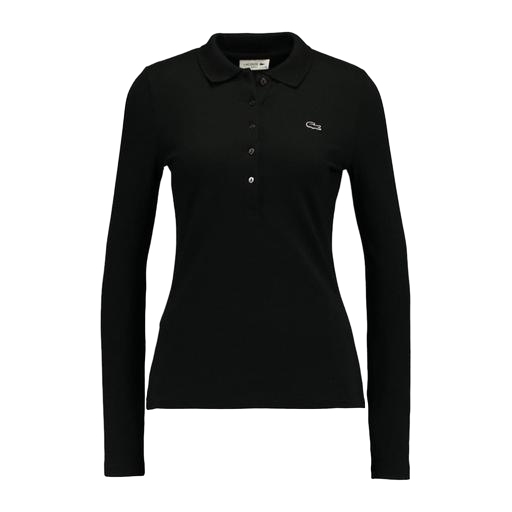
skinny-fit stretch polo shirt, skinny-fit polo shirt, black long sleeve polo, white background